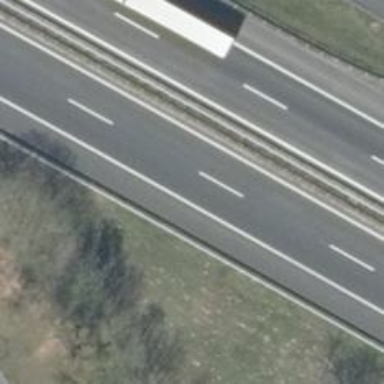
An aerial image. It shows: Asphalt motorway.